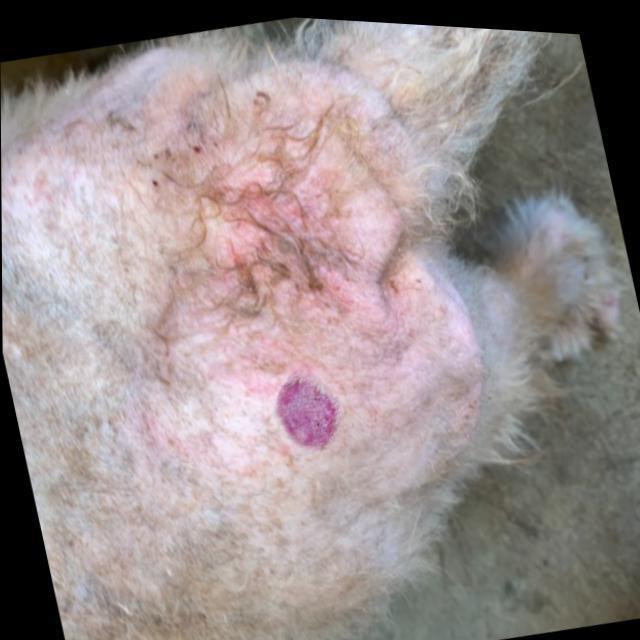
Canine ringworm (Dermatophytosis) — fungal infection caused by Microsporum or Trichophyton. Presents with circular alopecia, scaling, crusting, and broken hairs.